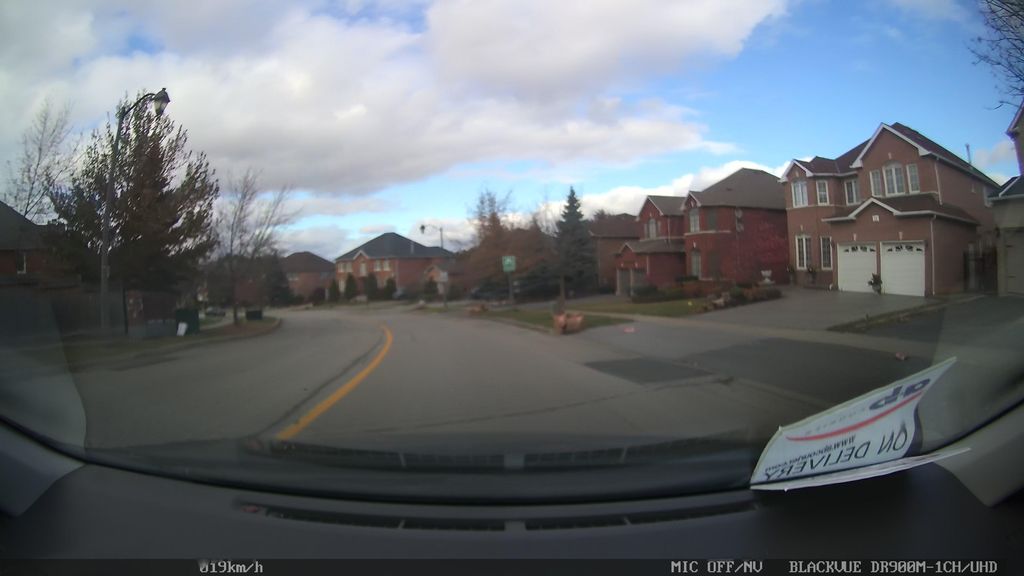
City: toronto